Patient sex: F
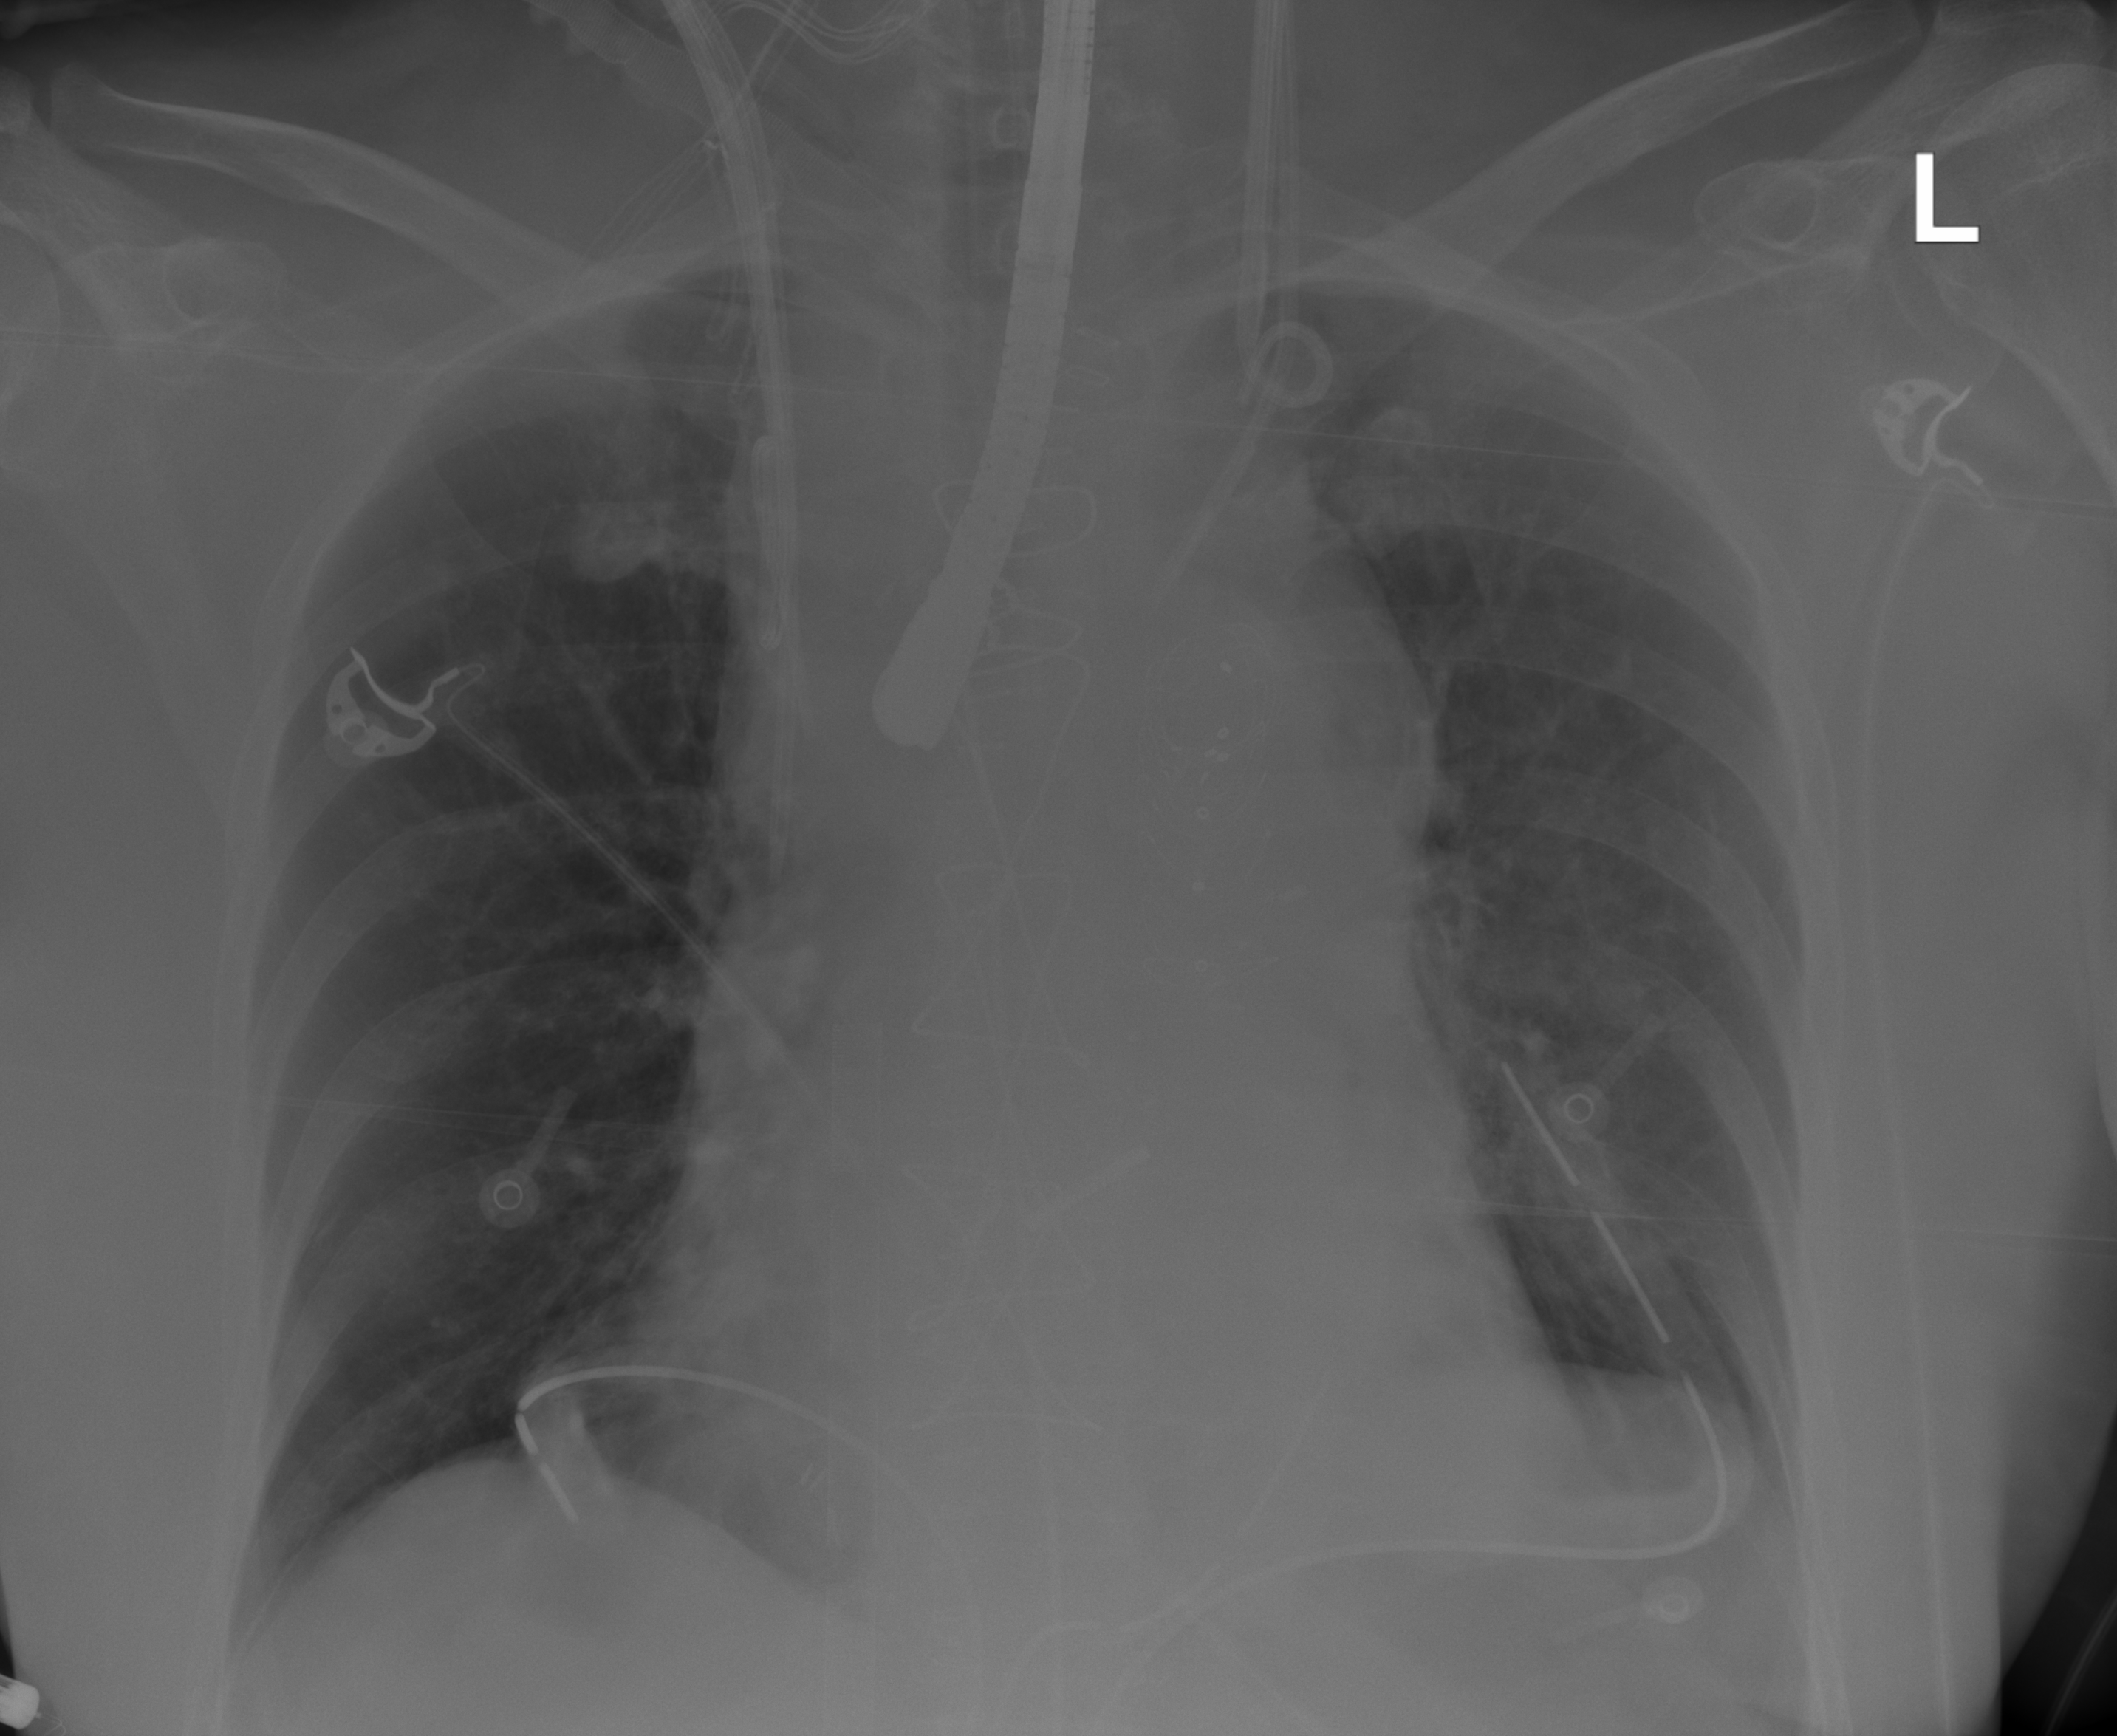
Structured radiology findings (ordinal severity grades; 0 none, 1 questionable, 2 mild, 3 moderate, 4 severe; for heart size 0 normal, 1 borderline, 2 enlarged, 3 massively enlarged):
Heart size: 1
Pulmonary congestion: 0
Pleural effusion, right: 0
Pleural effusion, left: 2
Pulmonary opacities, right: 0
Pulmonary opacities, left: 0
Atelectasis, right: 0
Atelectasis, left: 2